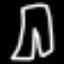
Label: pants